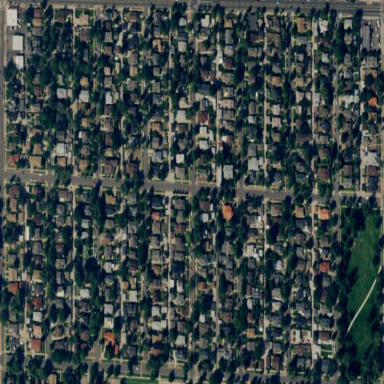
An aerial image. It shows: Residential area within neighborhood.